Field crop: maize
Growth stage: 1
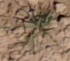
Species: lolium